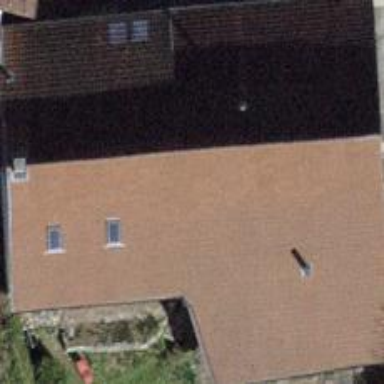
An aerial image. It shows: Building with tiled roof.